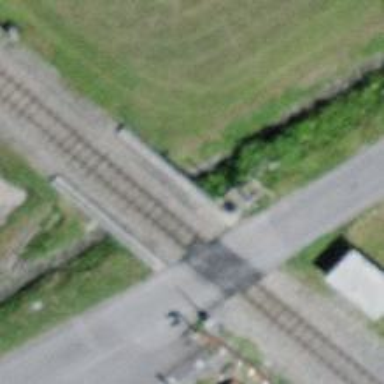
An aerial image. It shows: Narrow-gauge railway bridge with electrified tracks and single track passing over it.